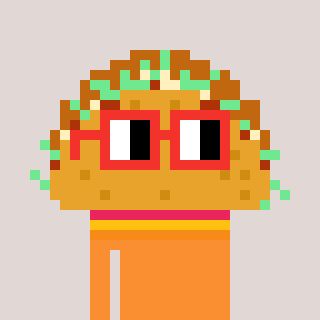
a pixel art character with square red glasses, a taco-shaped head and a orange-colored body on a warm background